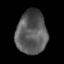
Tissue: lung
Cell type: Smooth muscle cells
Senescence score: 0.7106
Nuclear area (px): 1299
Mean DAPI intensity: 89.127